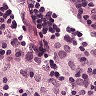
Metastatic tissue present: no